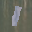
Label: 1